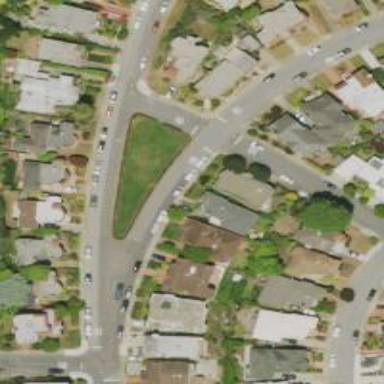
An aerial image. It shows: Residential road with sidewalk on the left.